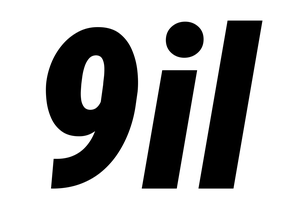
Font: Roboto-Italic_Condensed_Black_Italic